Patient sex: F
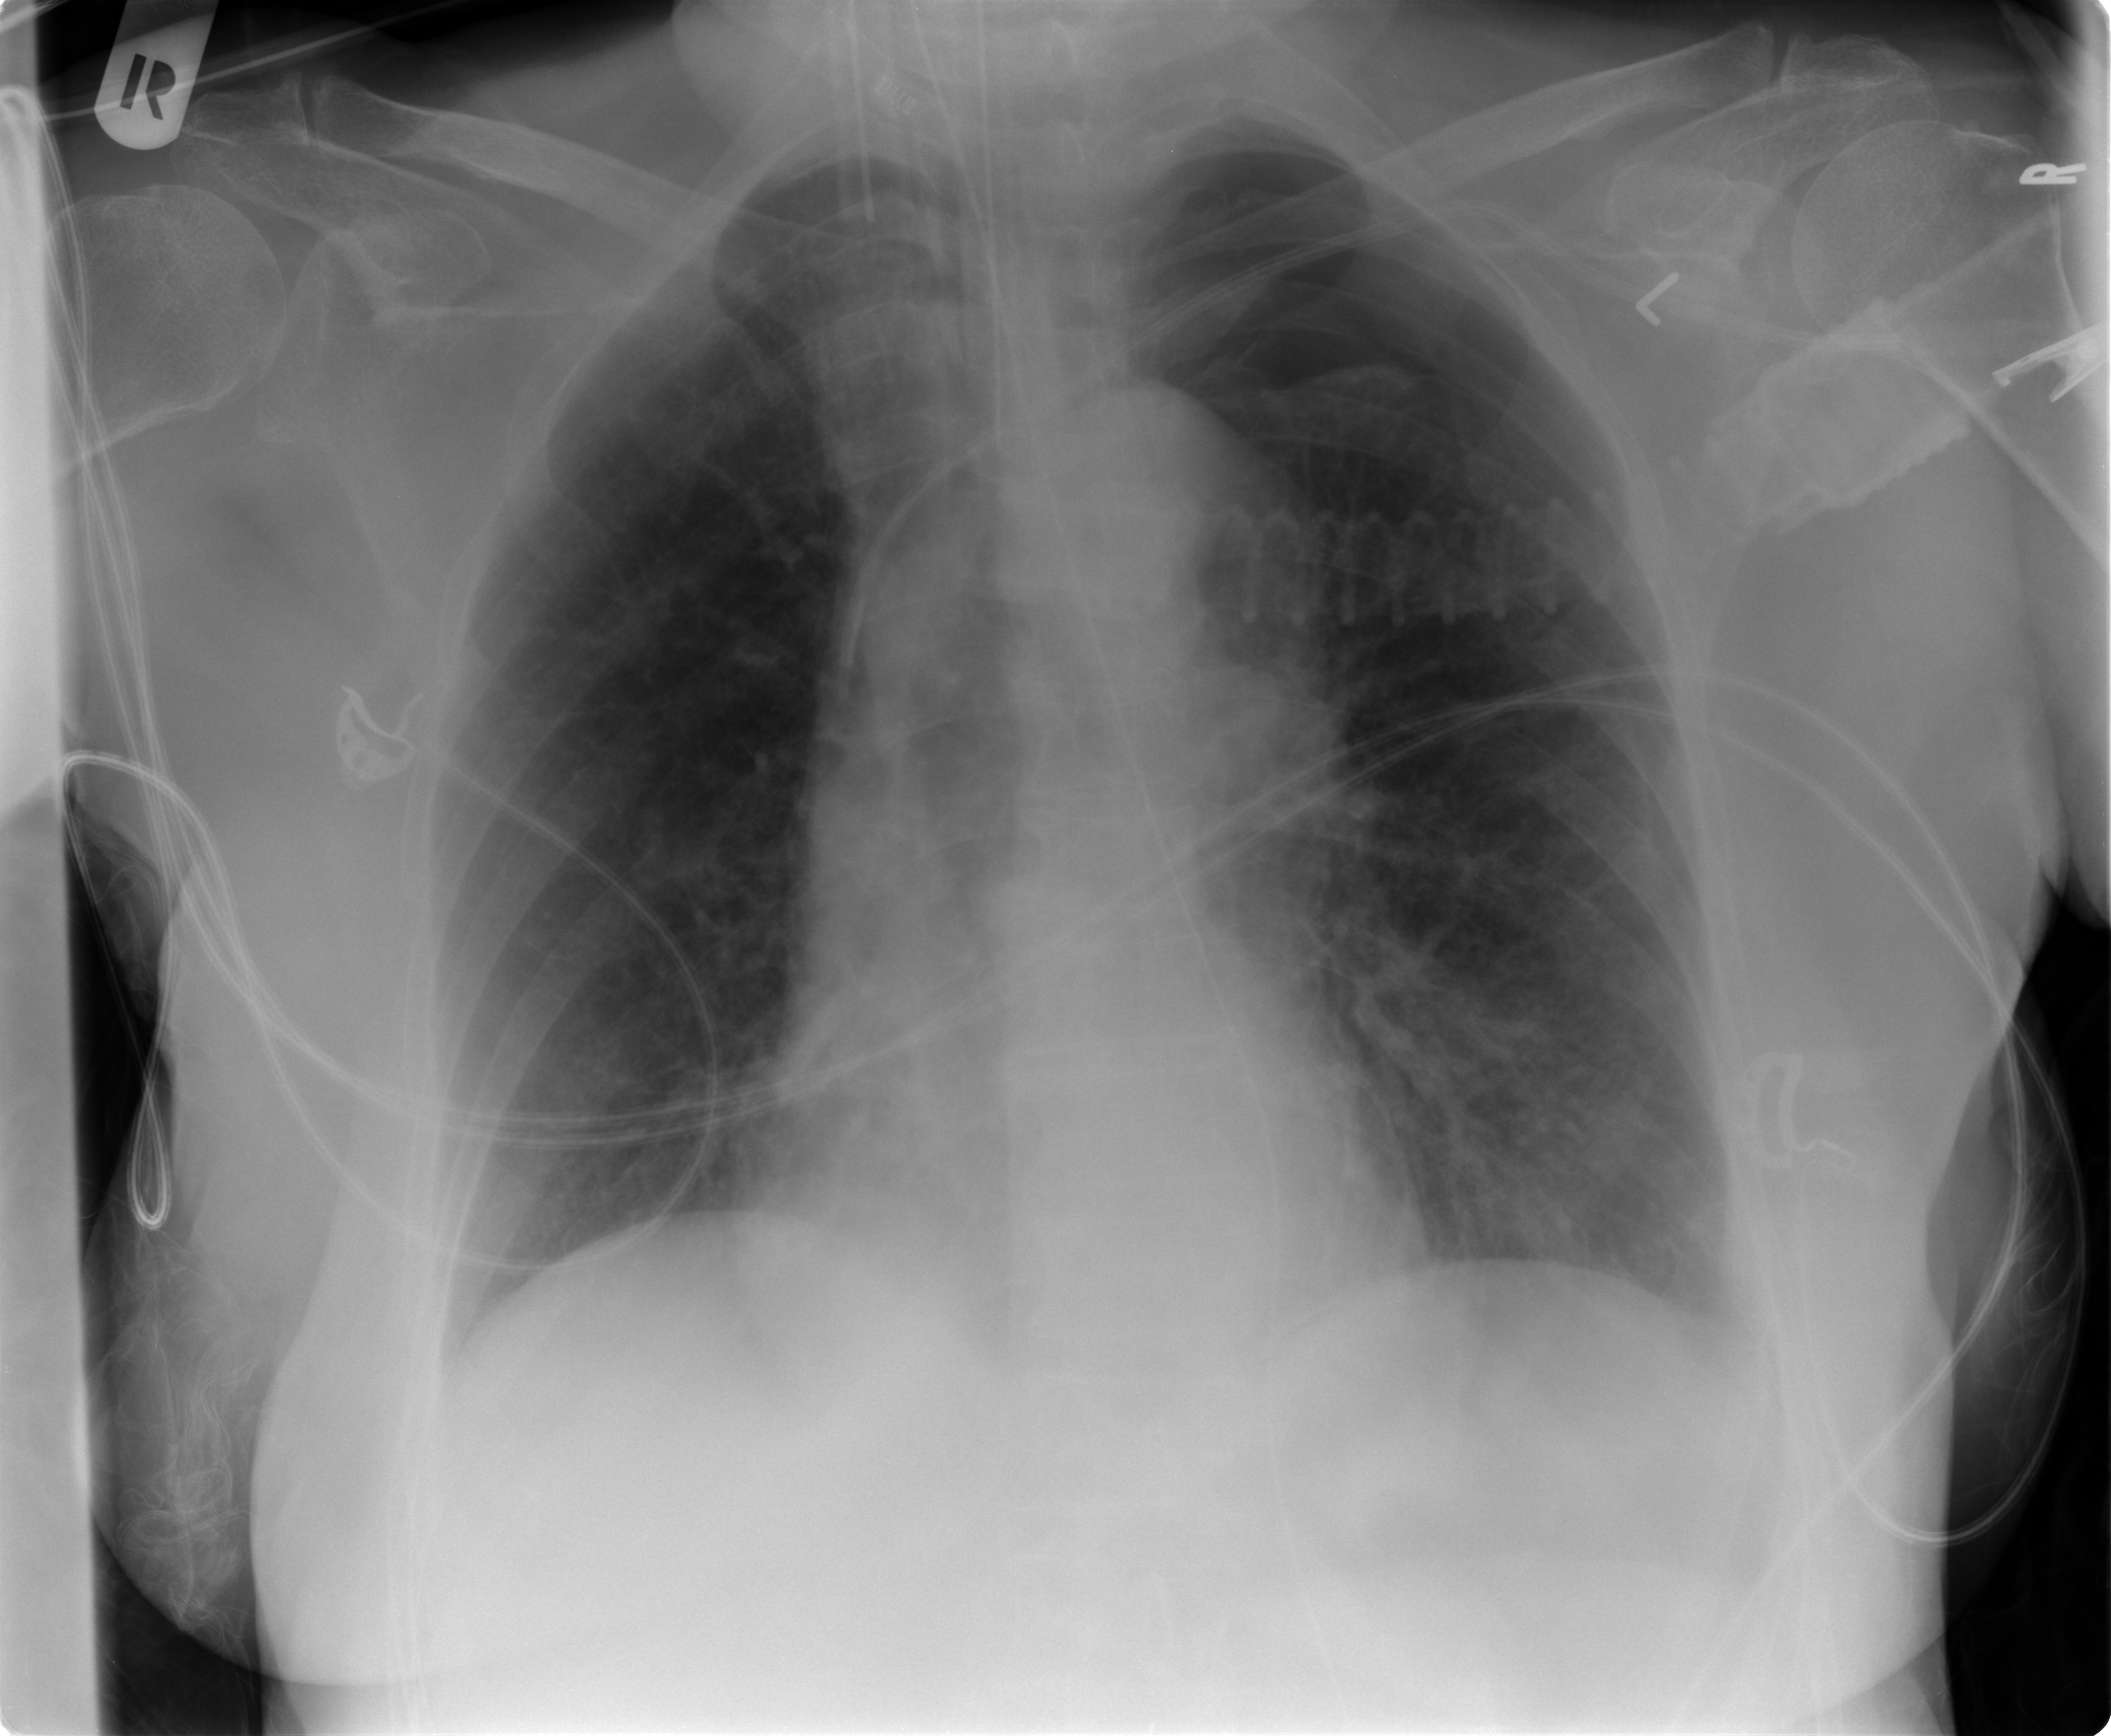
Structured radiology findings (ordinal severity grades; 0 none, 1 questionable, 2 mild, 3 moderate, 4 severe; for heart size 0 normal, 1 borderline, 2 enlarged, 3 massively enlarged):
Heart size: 0
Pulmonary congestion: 1
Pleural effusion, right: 0
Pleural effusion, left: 1
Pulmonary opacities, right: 1
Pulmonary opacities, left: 1
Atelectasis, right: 2
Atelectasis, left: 2